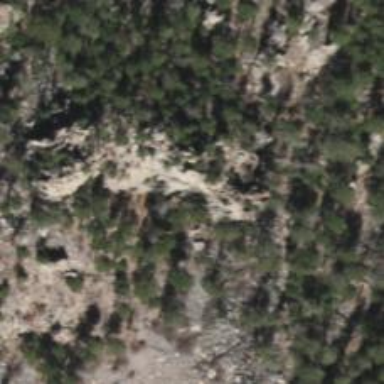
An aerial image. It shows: Cliff in nature.